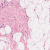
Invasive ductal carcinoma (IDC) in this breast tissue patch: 0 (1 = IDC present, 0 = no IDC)